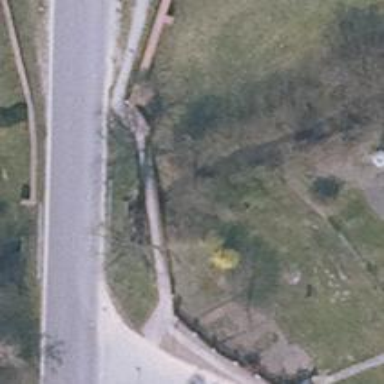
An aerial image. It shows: Footway bridge.